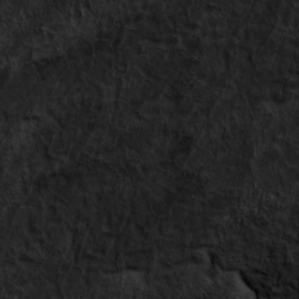
Label: non_frost